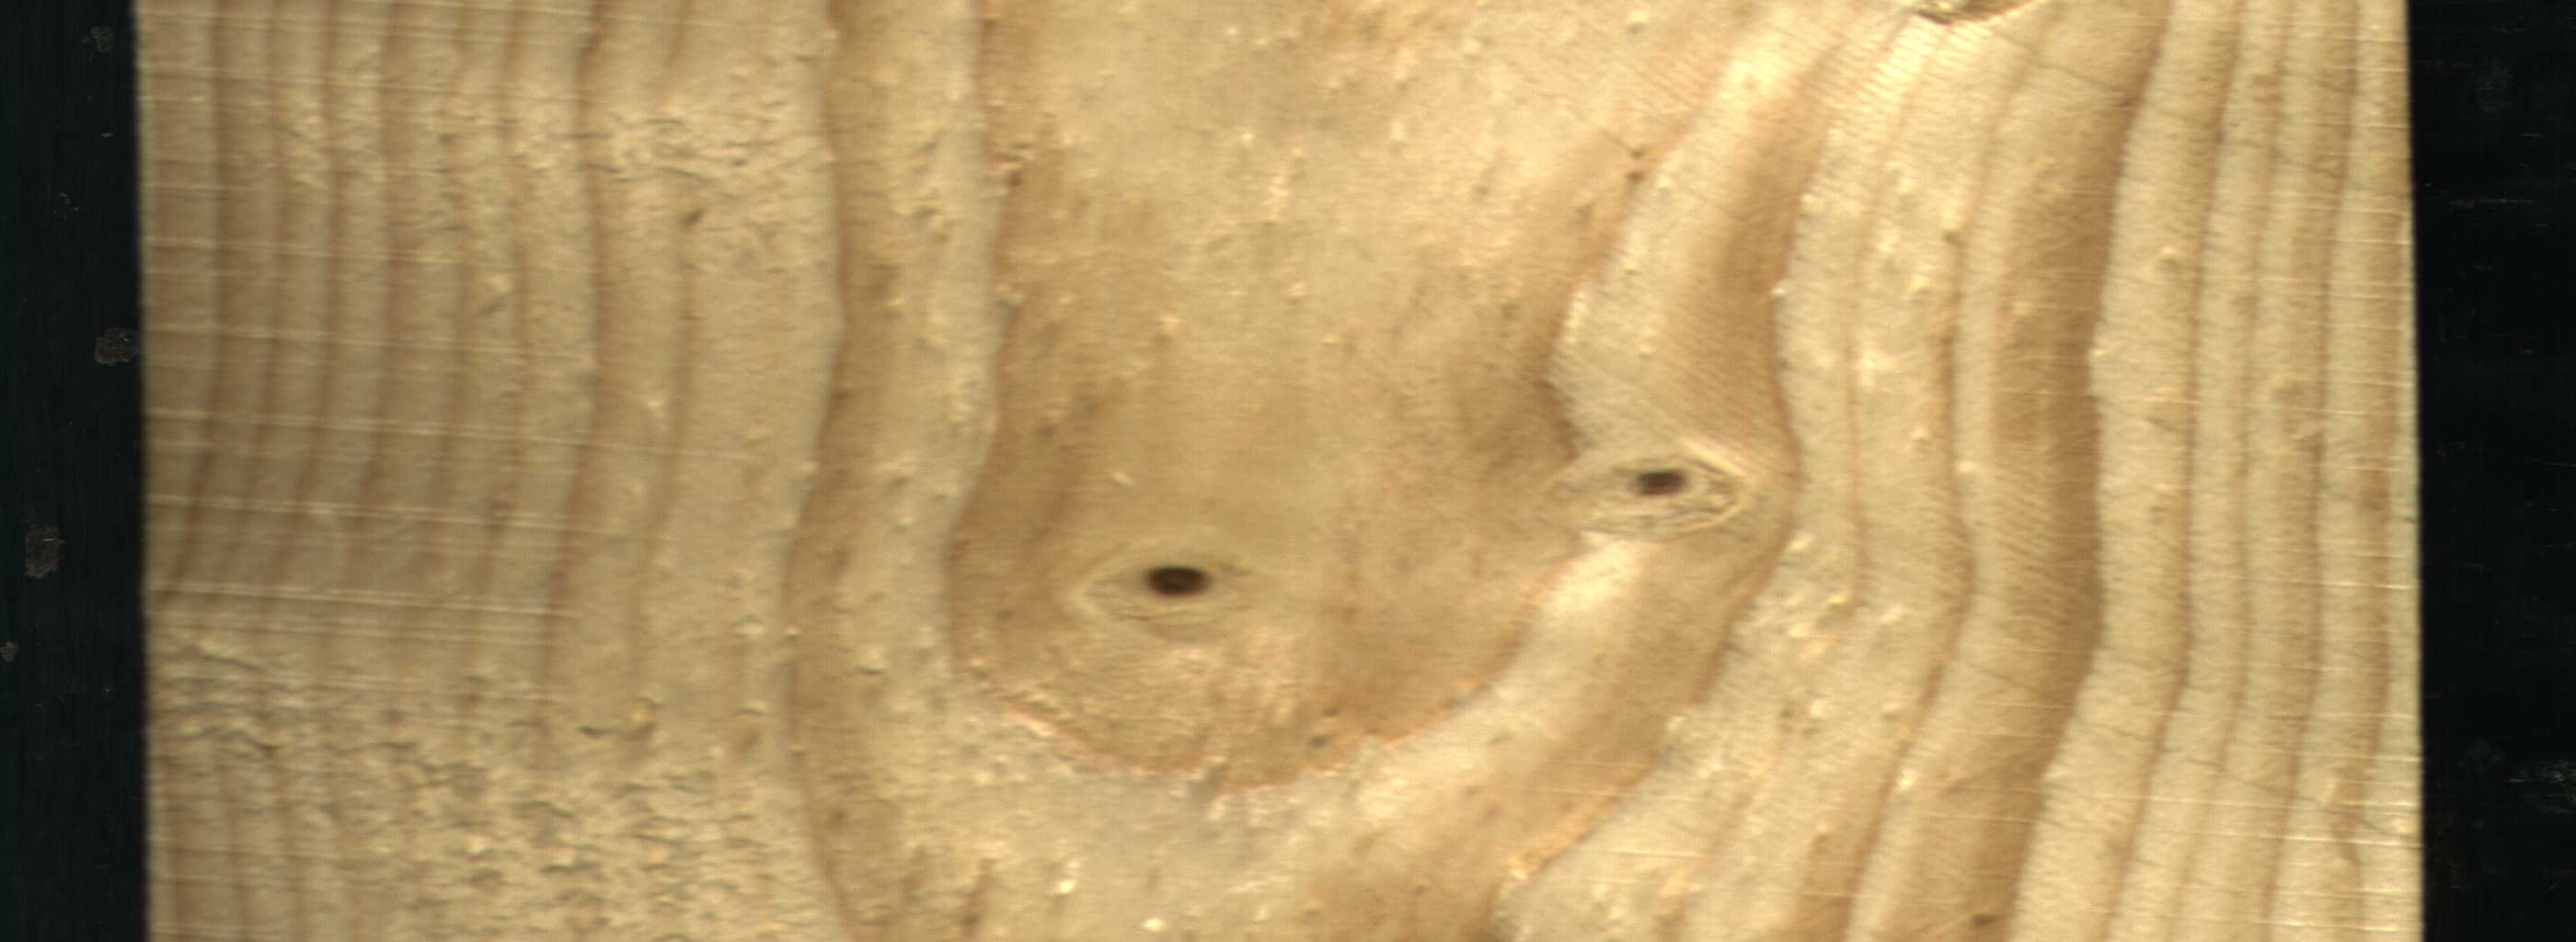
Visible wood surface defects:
Dead_Knot
Live_Knot